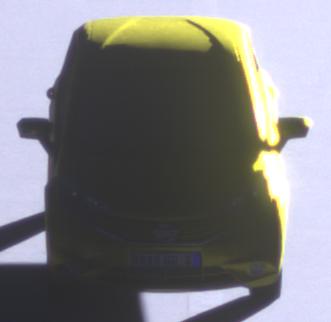
Make: Nissan
Model: Note 1.2
Detailed model: Note (E12) (10/13 - 12/16)
Model produced from: 2013/10
Model produced until: 2015/09
Doors: 5
Color: yellow
Road condition: dry road
Daytime: sunrise or sunset
Contrast: low contrast